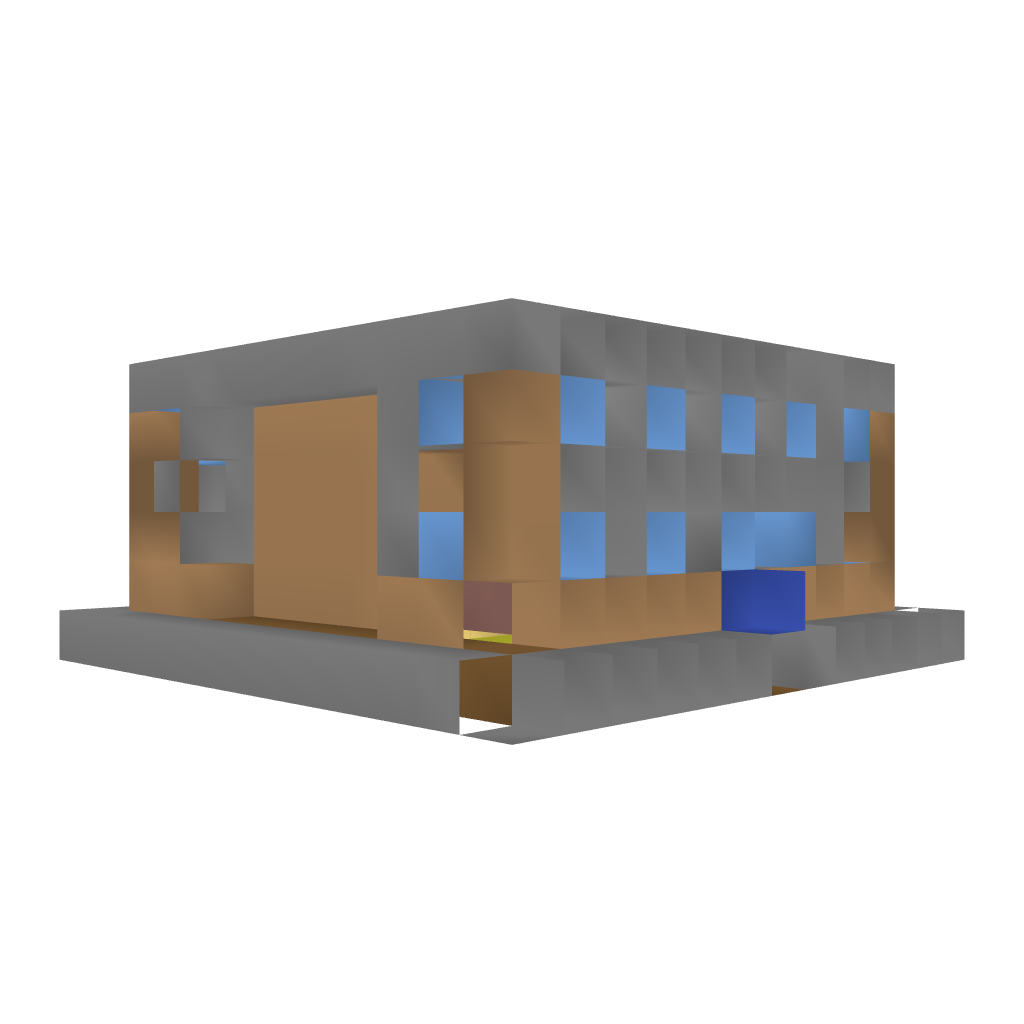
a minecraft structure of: A Quake Lobby bad low quality